Interaction volume radius: 5 \u00c5
Interaction volume height: 10 \u00c5
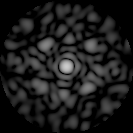
Disorder parameter: 0.8299